【题型】填空题　【知识点】平面几何　【难度】easy
如图，在 $\triangle ABC$ 中，$AD$ 与 $MN$ 交于点 $G$，点 $G$ 为 $\triangle ABC$ 的重心，点 $M$、$N$ 分别在边 $AB$、$AC$ 上，若 $AM$: $AB$ = 3 : 4，则 $AN:AC$ 的值为 \_\_\_\_\_\_。

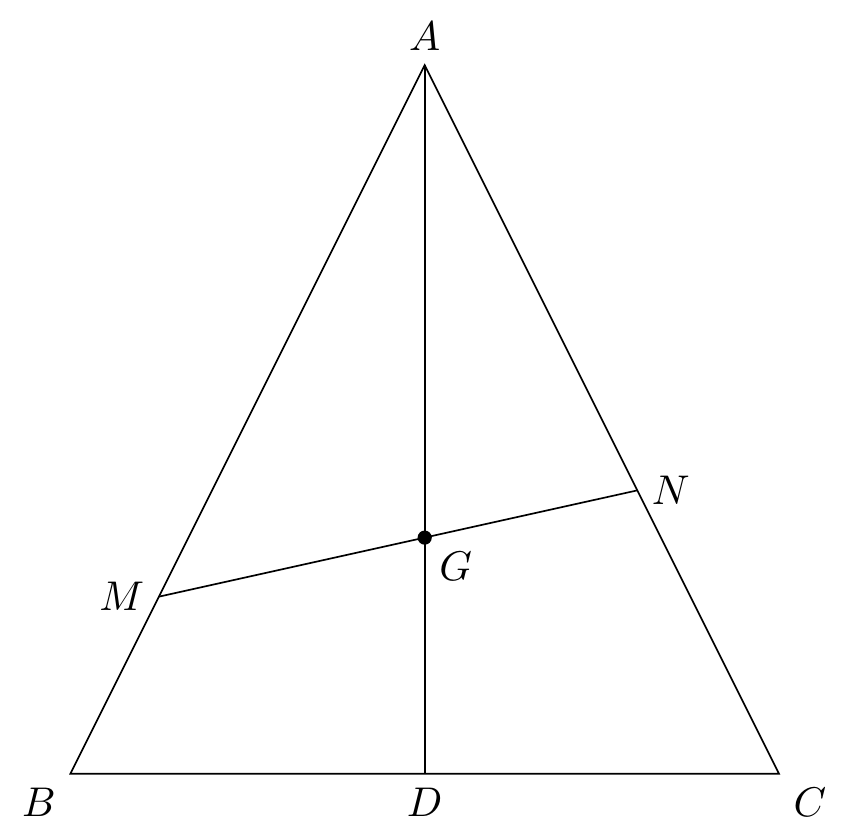
【解答】
如图，过点 $B$ 作 $BF \parallel MN$ 分别交 $AD$，$AC$ 于点 $E$，$F$ 点，过点 $D$ 作 $DP \parallel BF$ 交 $AC$ 于 $P$ 点，

$\because DP$ 为 $\triangle BFC$ 的中位线，

$\therefore$ 点 $P$ 为 $CF$ 的中点，

$\because AM : AB = 3:4$，且 $BF \parallel MN$，

$\therefore AG : GE = AN : NF = 3:1$，

$\because$ 点 $G$ 为 $\triangle ABC$ 的重心，

$\therefore AG : GD = 2:1$，

$\therefore AG : GE : ED = 6:2:1$，

$\therefore AE : ED = 8:1$，

$\because DP \parallel BF \parallel MN$，

$\therefore AF : FP = 8:1$，

$\therefore AN : NF : FP : PC = 6:2:1:1$，

$\therefore AN : AC = 6:10 = \dfrac{3}{5}$。

故答案为：$\dfrac{3}{5}$。
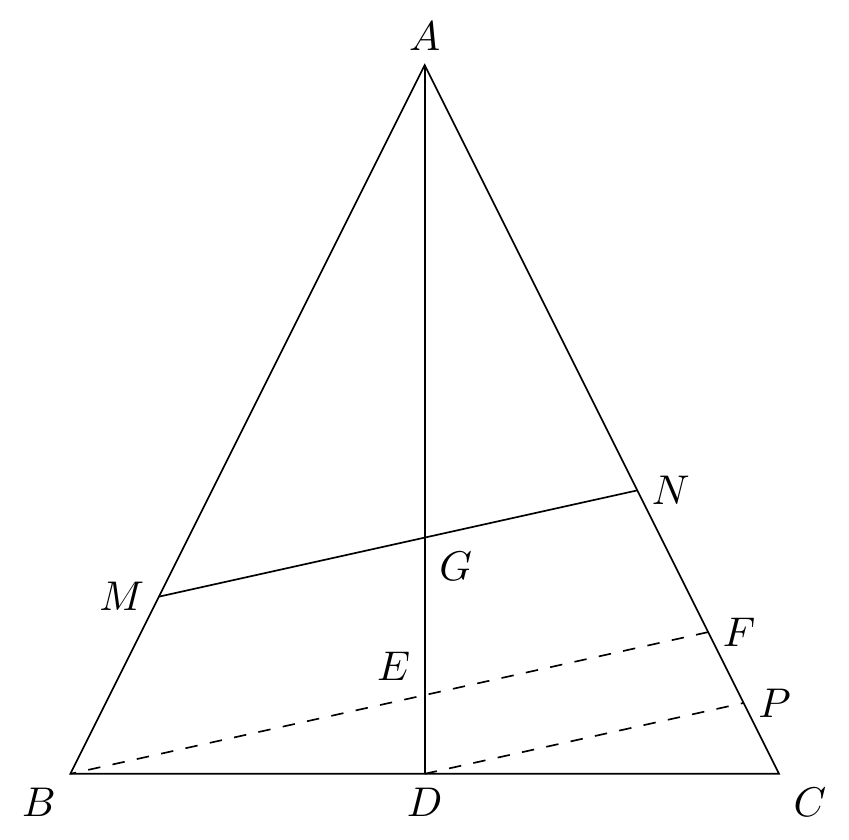